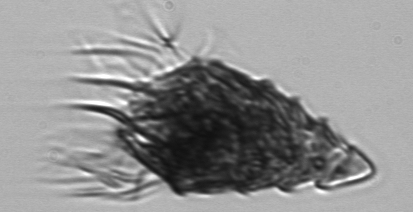
Label: Laboea_strobila